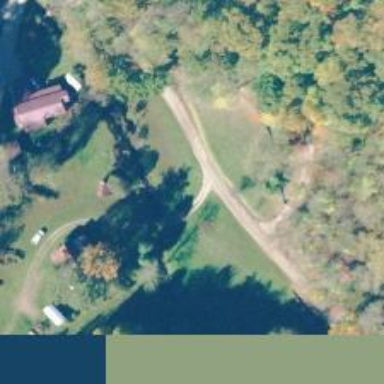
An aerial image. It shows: Driveway bridge on service road.